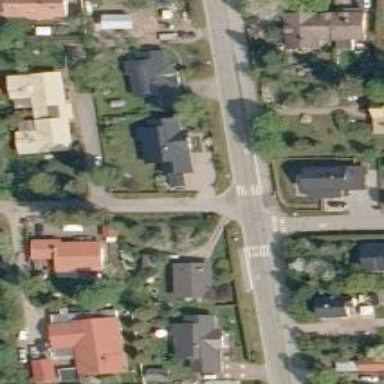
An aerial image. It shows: Asphalt footway.